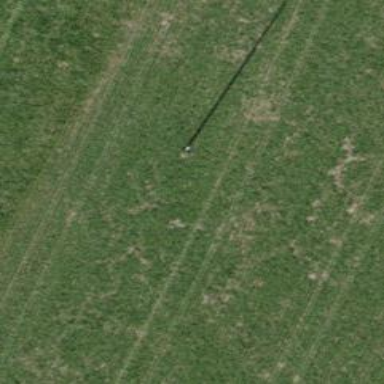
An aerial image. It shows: Minor power line.